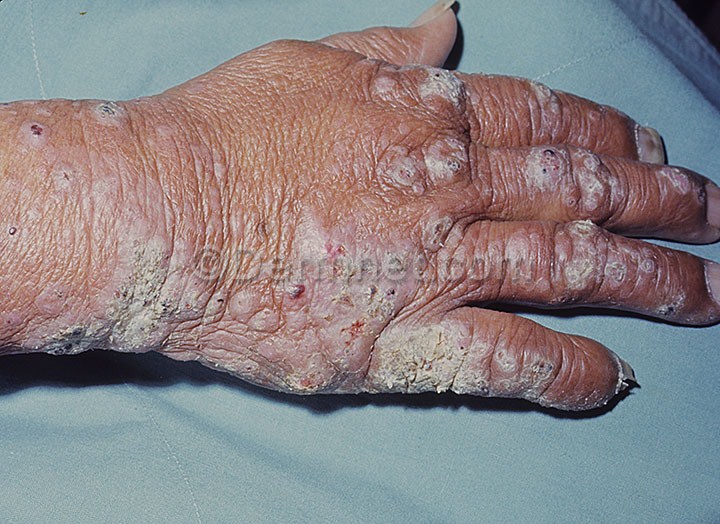
Disease: Cellulitis Impetigo and other Bacterial Infections